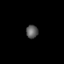
Tissue: prostate
Cell type: Fibroblasts
Senescence score: 0.7449
Nuclear area (px): 155
Mean DAPI intensity: 91.923